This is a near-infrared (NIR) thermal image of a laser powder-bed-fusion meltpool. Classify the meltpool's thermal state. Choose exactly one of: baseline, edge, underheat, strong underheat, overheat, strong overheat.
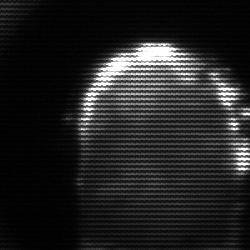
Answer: baseline